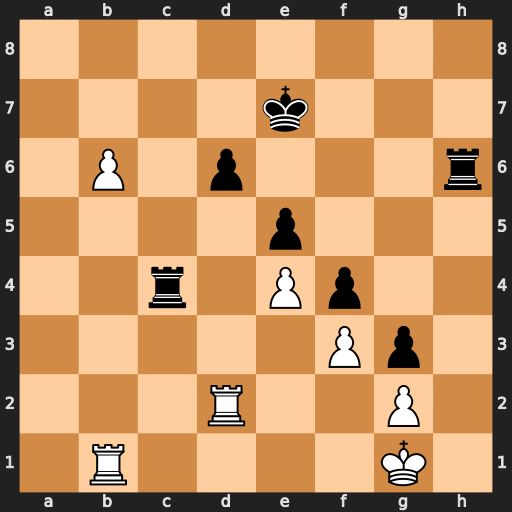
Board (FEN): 8/4k3/1P1p3r/4p3/2r1Pp2/5Pp1/3R2P1/1R4K1
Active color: w
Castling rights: -
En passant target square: -
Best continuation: b7 Rh8 Ra2 Rb8 Ra8 Rxb7 Rxb7+